Question: I wrote a huge iPad app 2 years ago and now I'm getting back to it and upgrading it to iOS5. Its a bit messy as it was my first large iPad app.
Its has a "sync" step that may last for several minutes and these are a bunch of asynchronous method calls that go and fetch JSON from a url and put them into core data. Fairly often, the app will freeze (UI is unresponsive).
What are some good techniques to track down this freezing? The debugger isn't that helpful as unless the code is running on the main thread, you have no useable stack trace. The app often does not recover either which suggests some sort of dead lock situation.
Here is one particular example that might help:

I paused the execution once I verified that it was frozen. It seems to freeze on the same line every time - a simple assignment. What is going on here? Its so frustrating.
Is this core data access that is causing this? Any pointers would be greatly appreciated.
<URL> to see the source of the class that does all the Create/Update/Deleting of Core data objects. I just need to stop the freezing/crashing in this app. I know its a mess, it makes me cringe too. I wrote this 2 years ago with hardly any knowledge of objective-c. I should re-write it but I have to get this working and out of my head in 2 days. Could anyone give me pointers on approaches to get this thread-safe quickly? Could I wrap each method that updates NSManagedObjectContext in grand central dispatch block code?
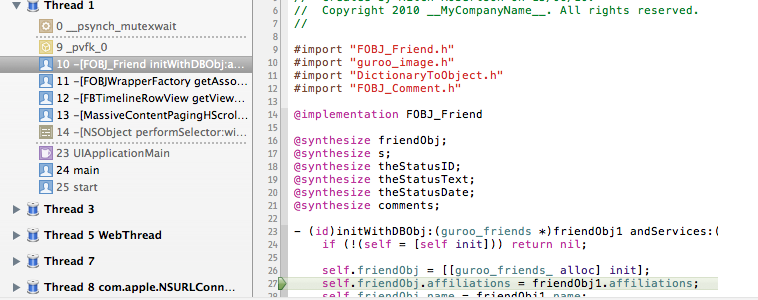
Answer: It is indeed possible that Core Data (in combination with multithreading) is the cause of your troubles - I experienced similar problems.
Here's an excellent article on this topic: <URL>
I also see a call to 'performSelector:' in your stack trace. You might want to consider to use Grand Central Dispatch, although that might be a lot to rewrite in your case.
As for your your actual question (tracking down deadlocks), I'd suggest using Instruments as well. Also, look at the status of the other threads.